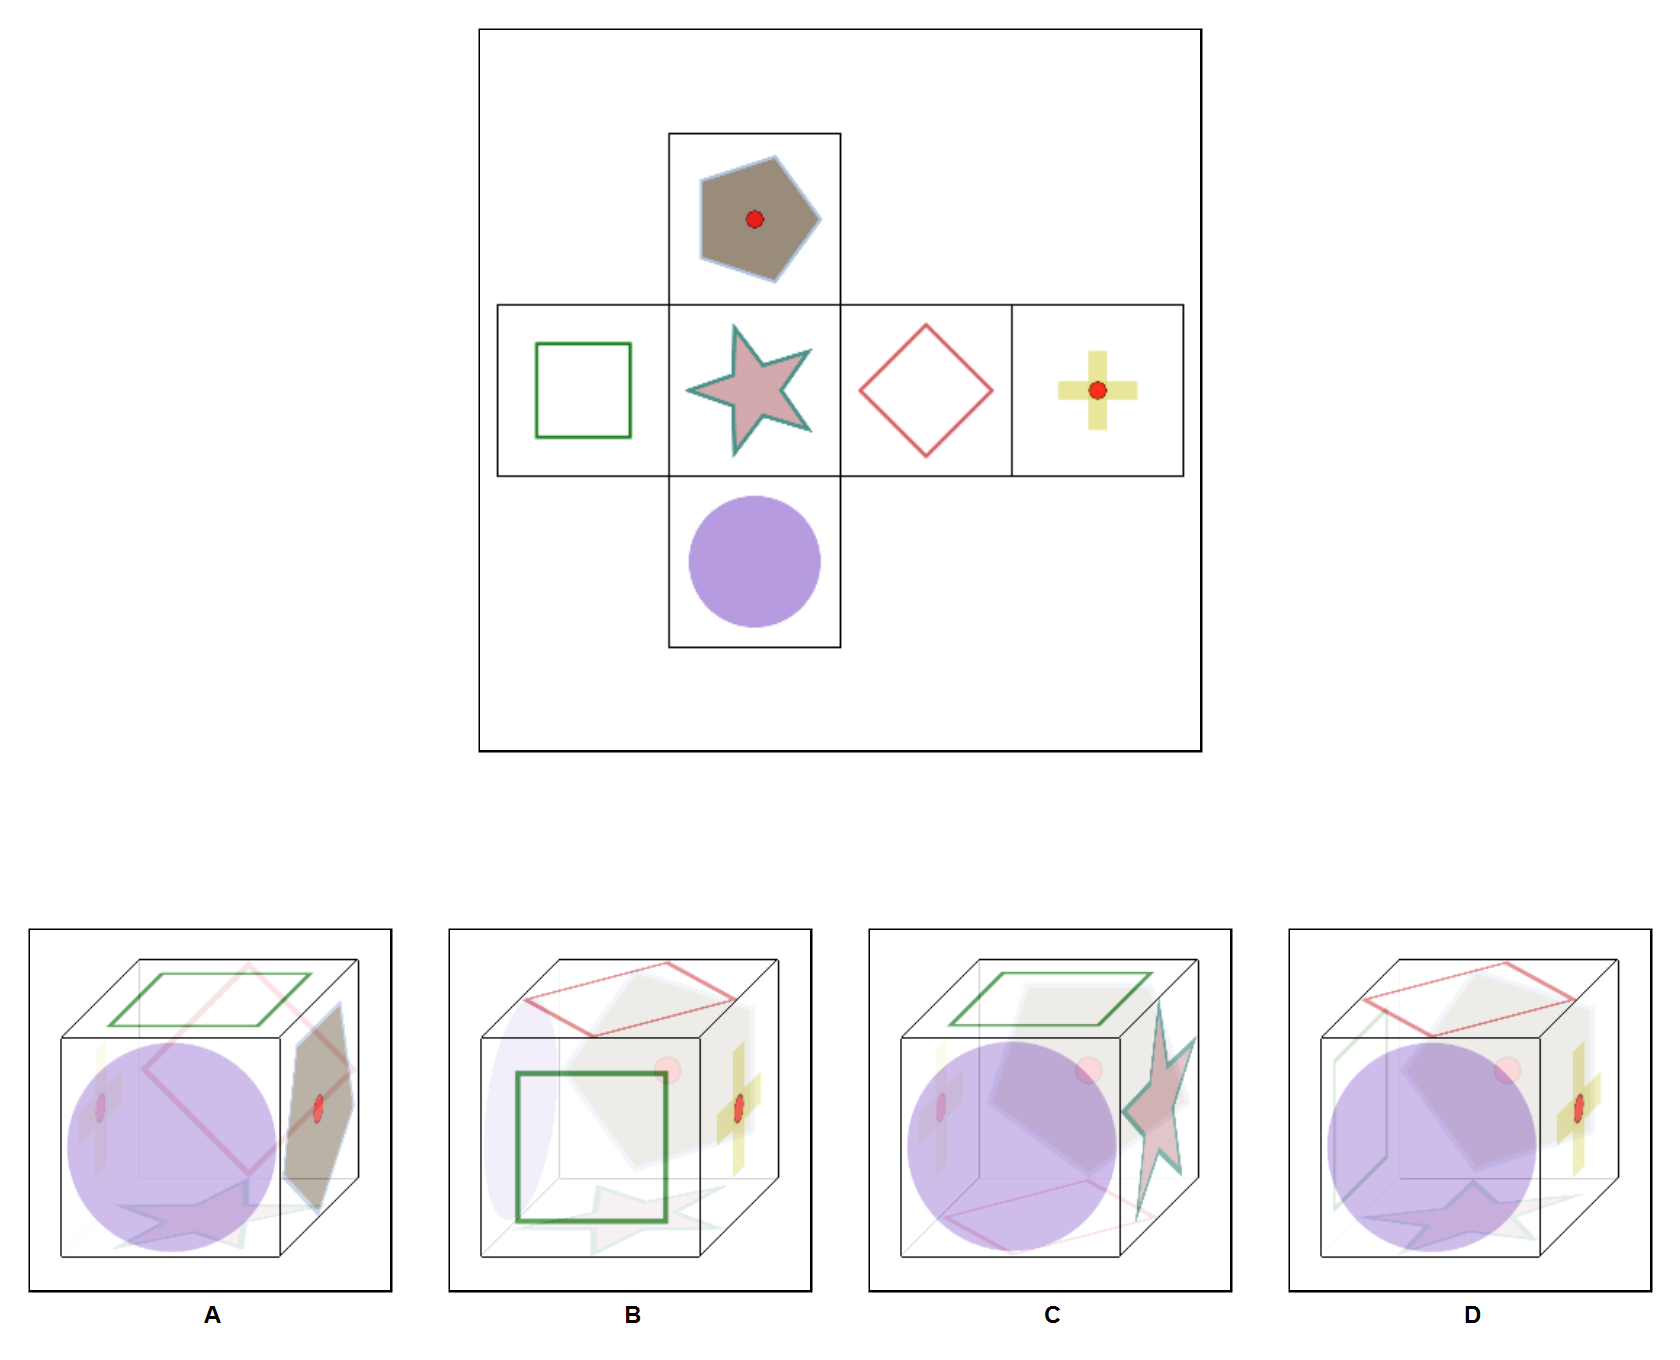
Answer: C